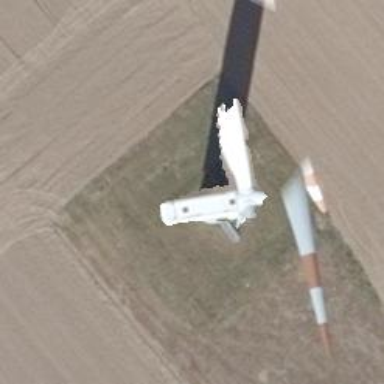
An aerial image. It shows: Wind power generator with horizontal axis wind turbine manufactured by Vestas.